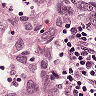
Metastatic tissue present: yes